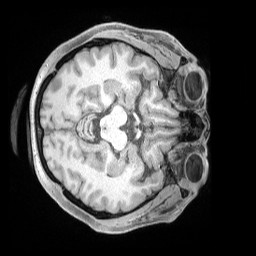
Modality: T1w
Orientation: axial
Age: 38
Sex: female
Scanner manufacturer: siemens
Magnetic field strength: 3 T
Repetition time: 2 s
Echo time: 0.00211 s